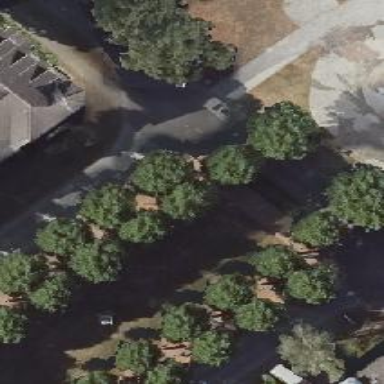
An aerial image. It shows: Row of broadleaved trees. The trees have semi-evergreen leaves.